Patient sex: M
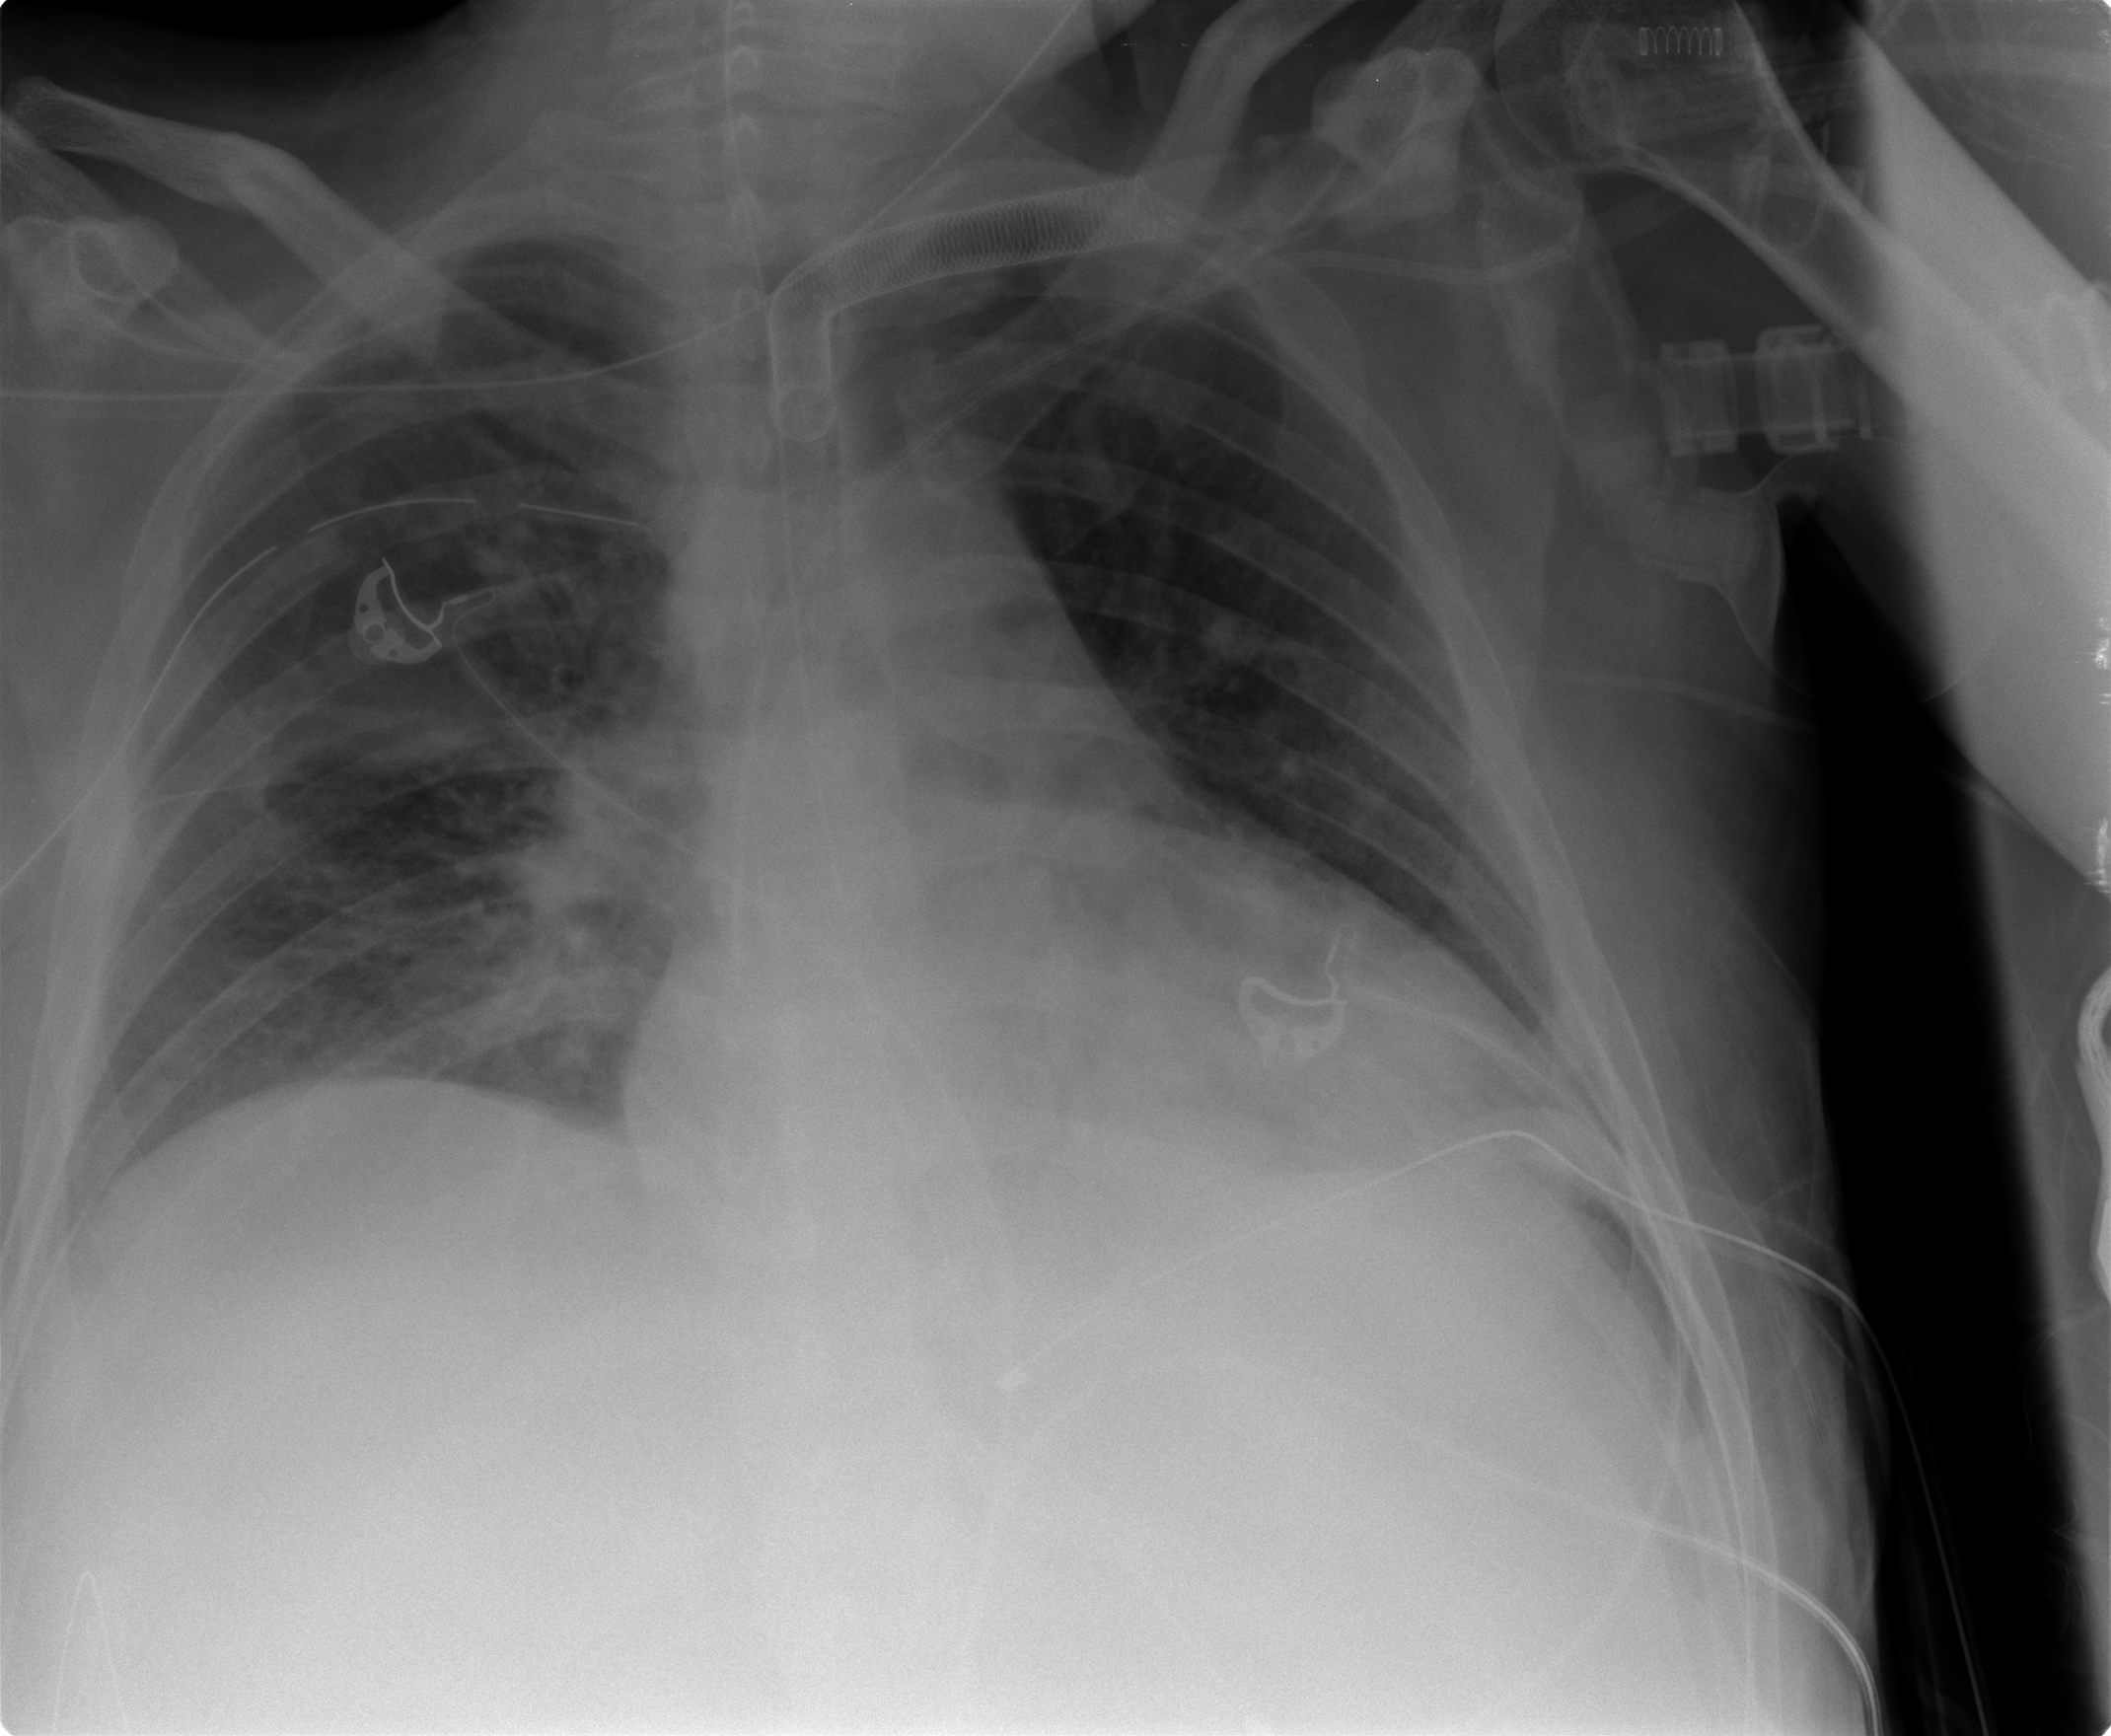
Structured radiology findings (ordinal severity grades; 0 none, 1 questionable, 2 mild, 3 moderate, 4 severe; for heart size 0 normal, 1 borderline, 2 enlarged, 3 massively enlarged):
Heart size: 3
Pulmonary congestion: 2
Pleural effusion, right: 1
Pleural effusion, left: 0
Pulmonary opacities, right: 3
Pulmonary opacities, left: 2
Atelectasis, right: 3
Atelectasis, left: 2